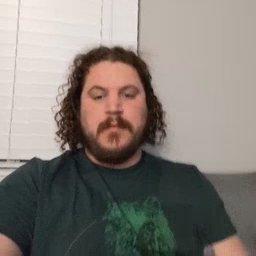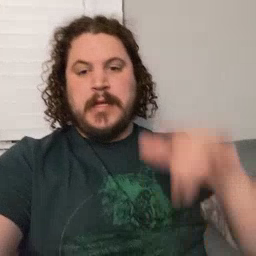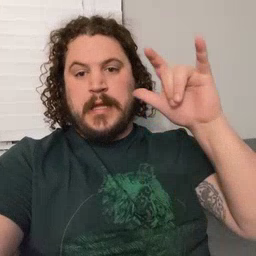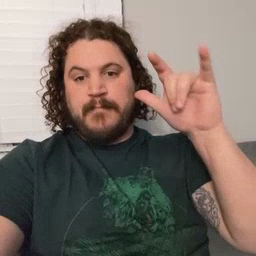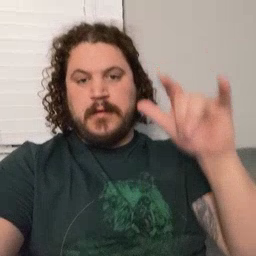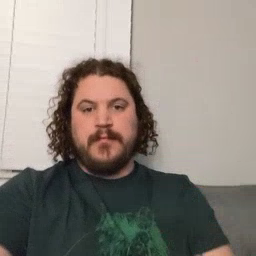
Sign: airplane